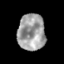
Tissue: skin
Cell type: Epithelial cells
Senescence score: 0.2846
Nuclear area (px): 978
Mean DAPI intensity: 160.024